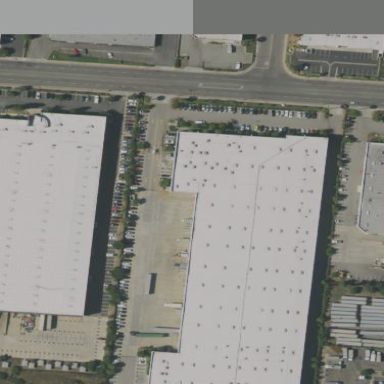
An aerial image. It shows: Warehouse building.